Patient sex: M
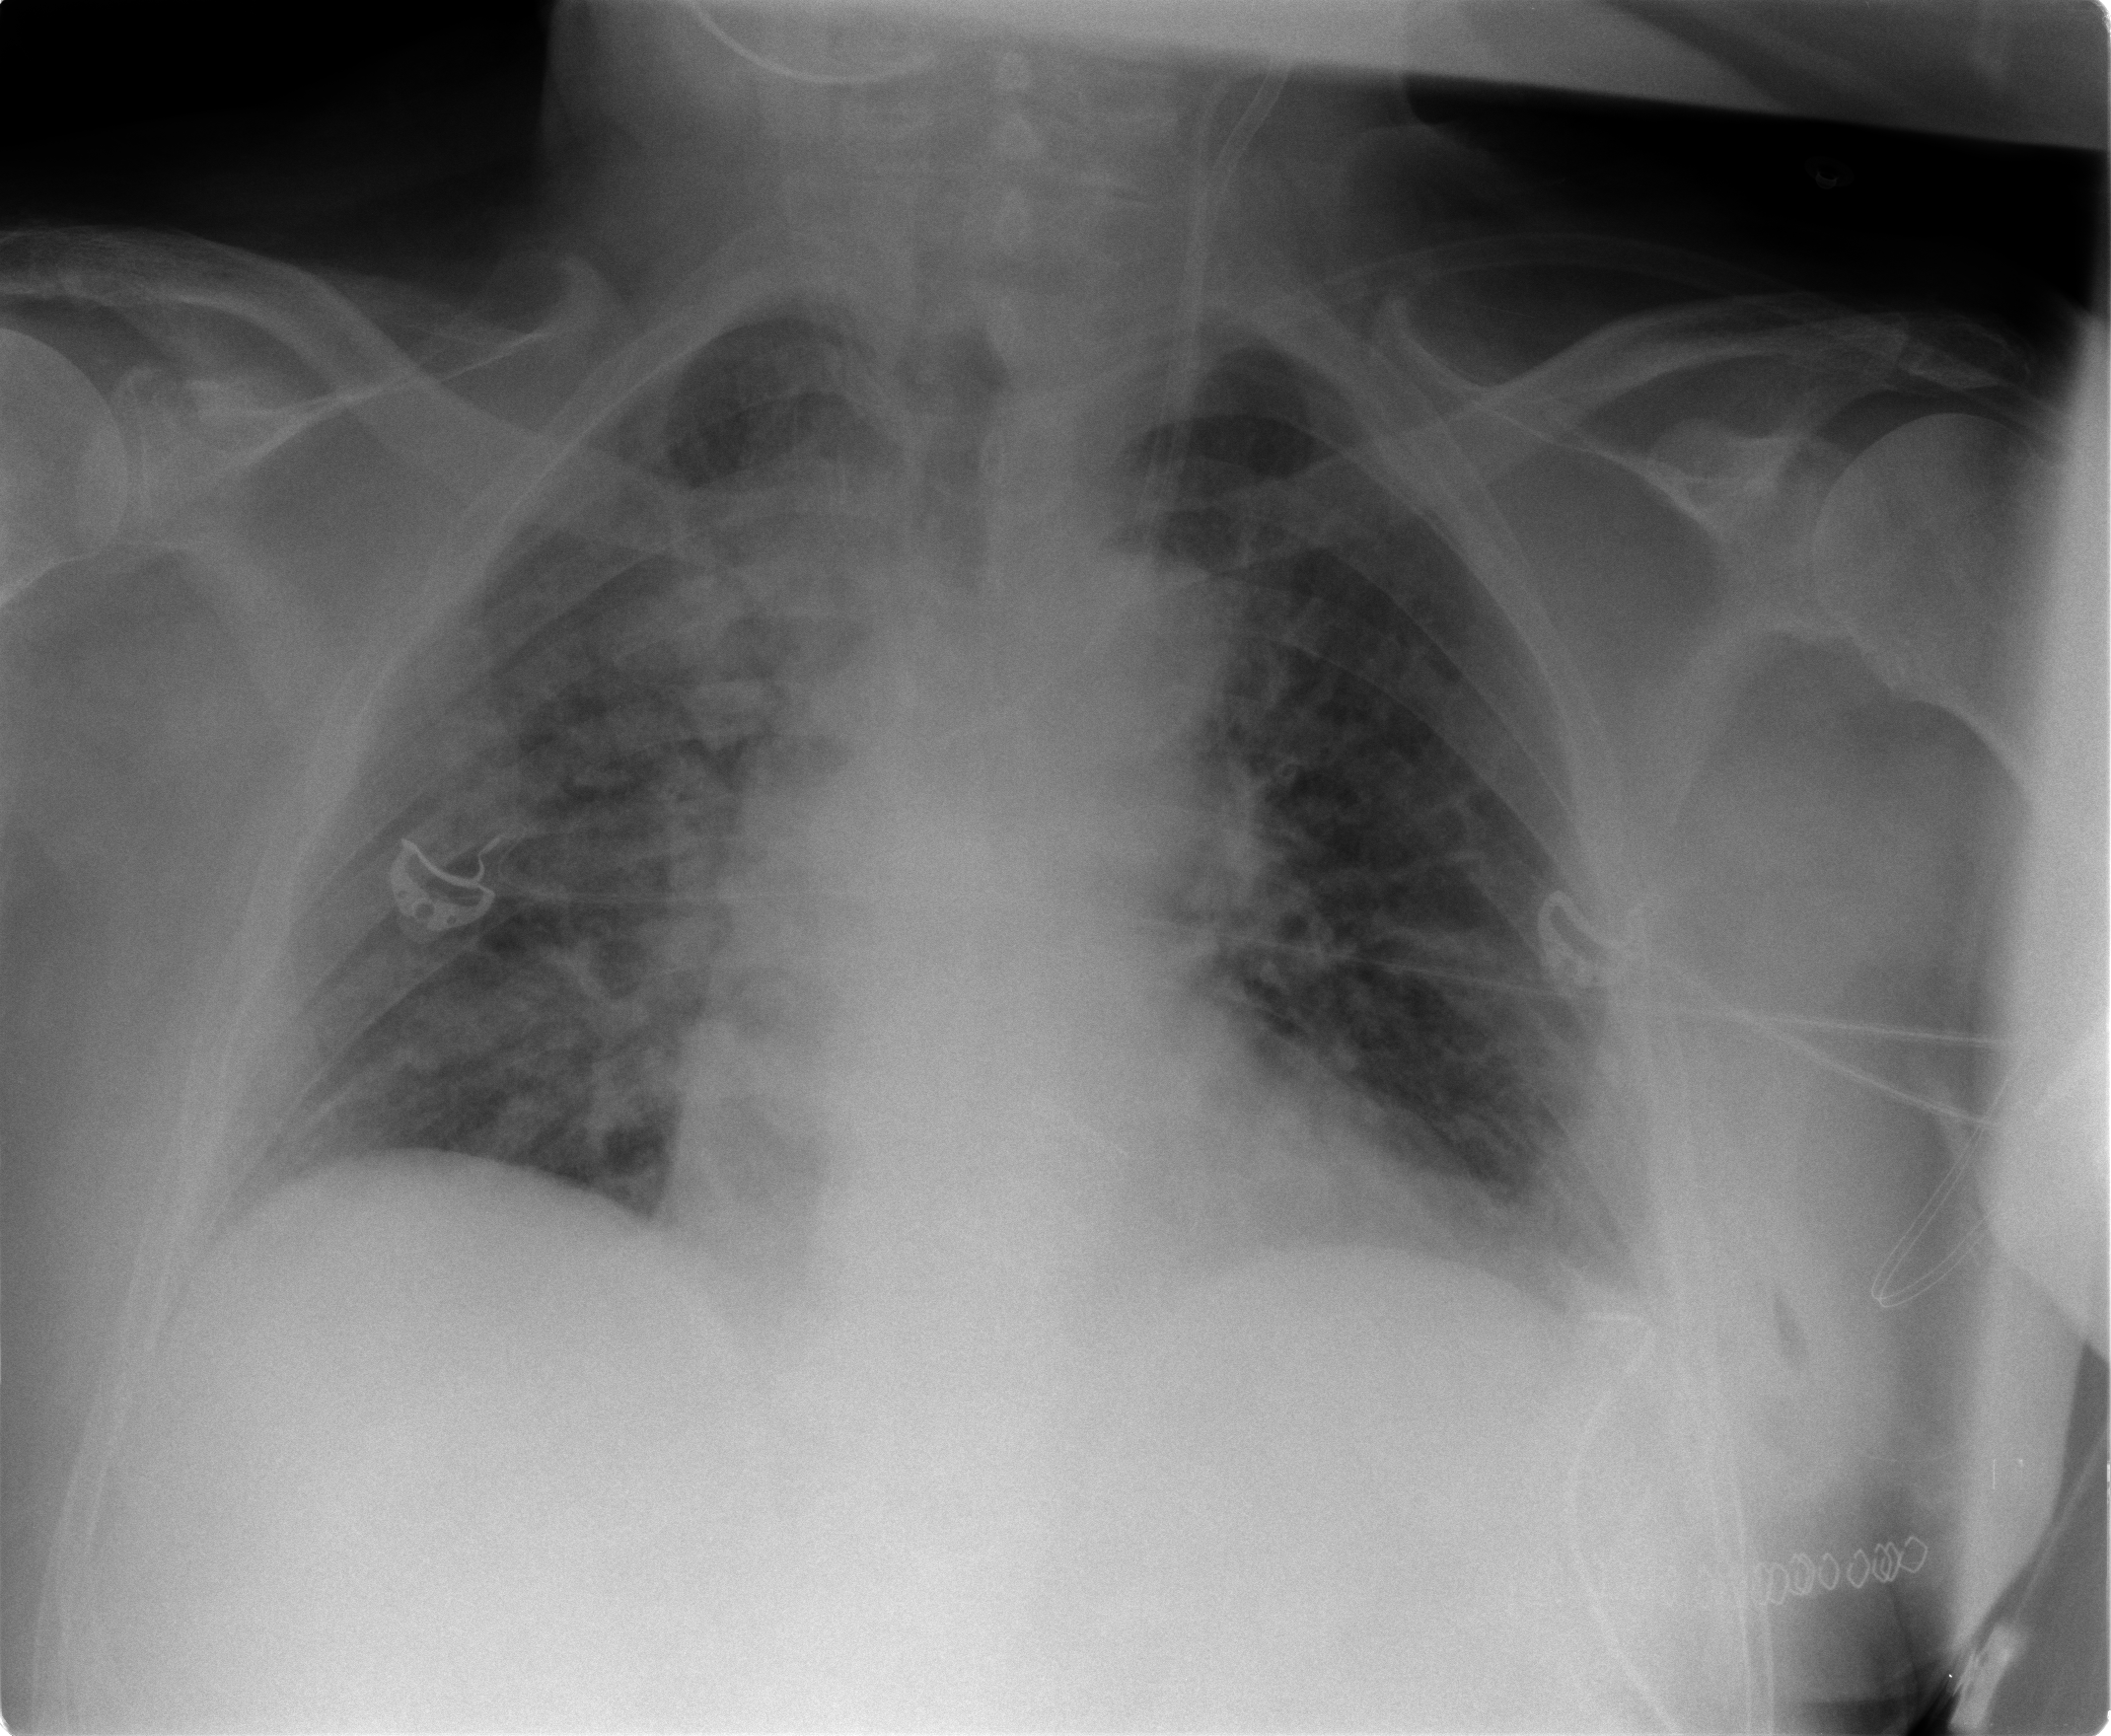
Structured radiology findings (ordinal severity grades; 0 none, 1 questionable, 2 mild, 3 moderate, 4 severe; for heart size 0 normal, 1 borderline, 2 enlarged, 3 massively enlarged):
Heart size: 0
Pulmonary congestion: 2
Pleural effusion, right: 0
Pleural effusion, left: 1
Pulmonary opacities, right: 3
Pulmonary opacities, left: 2
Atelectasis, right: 1
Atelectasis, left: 1